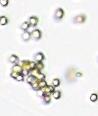
Label: Phaeocystis